Question: This might be a very uninformed question.
I've been trying to figure out 'QGraphics*', and have run into a problem when trying to move an item (a pixmap) relative to or inside of the 'QGraphicsView'.
'''
class MainWindow(QMainWindow,myProgram.Ui_MainWindow):
def __init__(self):
super().__init__()
self.setupUi(self)
self.scene = QGraphicsScene()
self.graphicsView.setScene(self.scene)
pic = QPixmap('myPic.png')
self.scene.addPixmap(pic)
print(self.scene.items())
'''
This is the relevant part of the program with an arbitrary PNG

My goal, for example, would be to move the trash-can to the left-most part of the 'QGraphicsView'.
I tried appending this to the code above:
'''
pics = self.scene.items()
for i in pics:
i.setPos(100,100)
'''
However, it doesn't make a difference, and even if it did, it would be awkward to have to search for it with a "for in".
So my questions are:
1. How do I access a QPixmap item once I have added it to a QGraphicsView via a QGraphicsScene. (I believe The QPixmap is at this point a QGraphicsItem, or more precisely a QGraphicsPixmapItem.)
2. Once accessed, how do I move it, or change any of its other attributes.
Would be very grateful for help, or if anyone has any good links to tutorials relevant to the question. :)
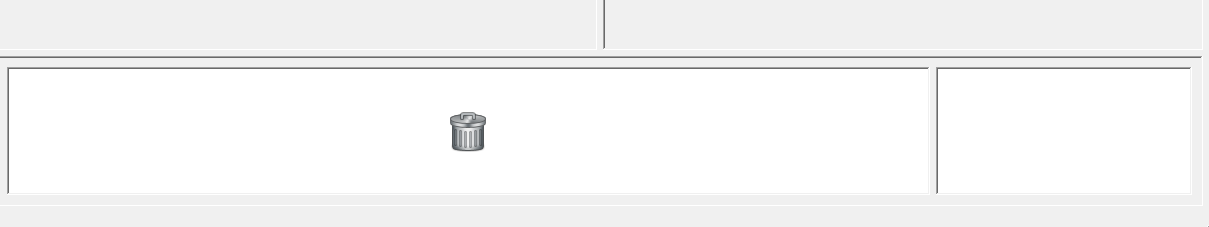
Answer: The problem is that you need to set the size of your scene and then set positions of the items, check this example:
'''
from PyQt4 import QtGui as gui
app = gui.QApplication([])
pm = gui.QPixmap("icon.png")
scene = gui.QGraphicsScene()
scene.setSceneRect(0, 0, 200, 100) #set the size of the scene
view = gui.QGraphicsView()
view.setScene(scene)
item1 = scene.addPixmap(pm) #you get a reference of the item just added
item1.setPos(0,100-item1.boundingRect().height()) #now sets the position
view.show()
app.exec_()
'''